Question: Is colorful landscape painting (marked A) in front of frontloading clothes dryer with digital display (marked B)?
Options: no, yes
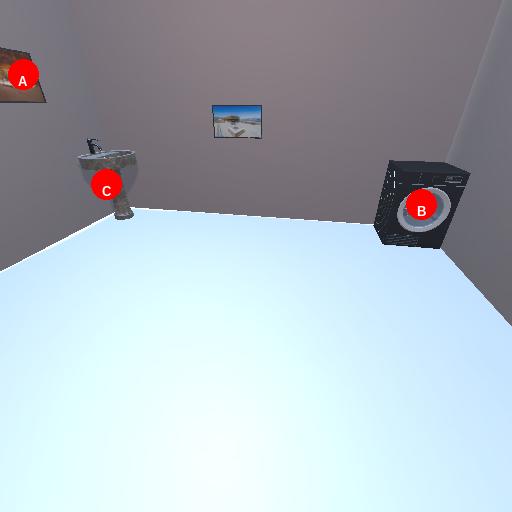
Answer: no